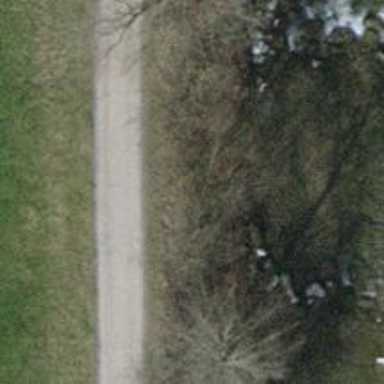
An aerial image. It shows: Bench for seating.